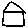
Label: house